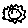
Label: sun